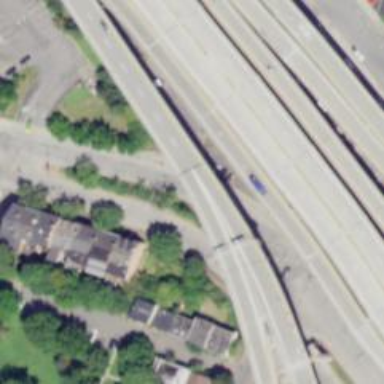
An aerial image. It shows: Primary link highway bridge with asphalt surface.